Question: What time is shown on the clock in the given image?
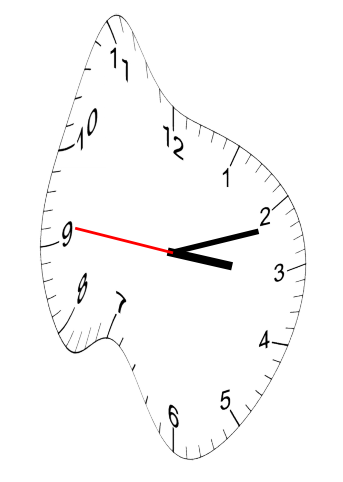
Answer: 03:11:46